七年级 · 度量几何学
（2020・琼海一模）如图所示, 将含有 $30^{\circ}$ 角的三角板 $\left(\angle A=30^{\circ}\right)$ 的直角顶点放在相互平行的两条直线其中一条上, 若 $\angle 1=38^{\circ}$ ，则 $\angle 2$ 的度数（）

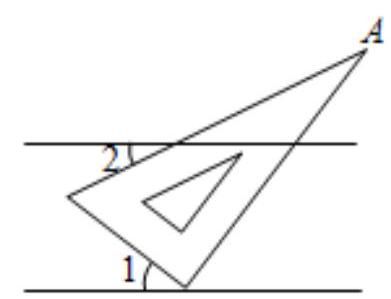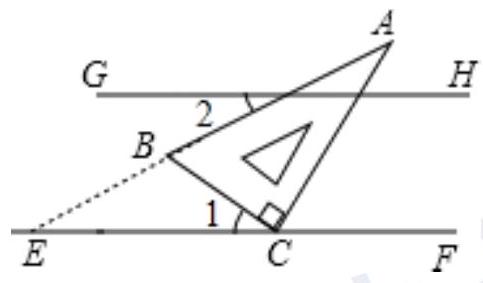
A. $28^{\circ}$
B. $22^{\circ}$
C. $32^{\circ}$
D. $38^{\circ}$
答案: B
解析: 延长 $A B$ 交 $C F$ 于 $E$, 求出 $\angle A B C$, 根据三角形外角性质求出 $\angle A E C$, 根据平行线性质得出 $\angle 2=\angle A E C$, 代入求出即可.

【答案】解: 如图, 延长 $A B$ 交 $C F$ 于 $E$,

$\because \angle A C B=90^{\circ}, \angle A=30^{\circ}, \therefore \angle A B C=60^{\circ}$

$\because \angle 1=38^{\circ}, \therefore \angle A E C=\angle A B C-\angle 1=22^{\circ}$,

$\because G H / / E F, \quad \therefore \angle 2=\angle A E C=22^{\circ}$ ，故选: $B$.

【点睛】本题考查了三角形的内角和定理, 三角形外角性质, 平行线性质的运用, 主要考查学生的推理能力. 解题的关键是掌握两直线平行, 内错角相等.